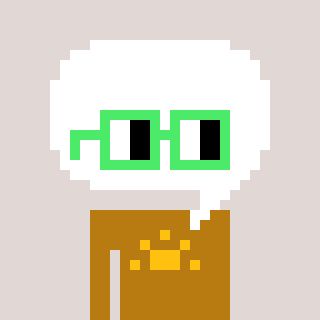
a pixel art character with square light green glasses, a speech bubble-shaped head and a gold-colored body on a warm background